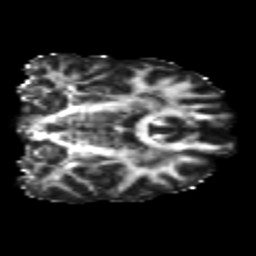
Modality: FA
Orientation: coronal
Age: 21
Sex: female
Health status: healthy
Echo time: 0.074 s